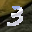
Label: 3